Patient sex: M
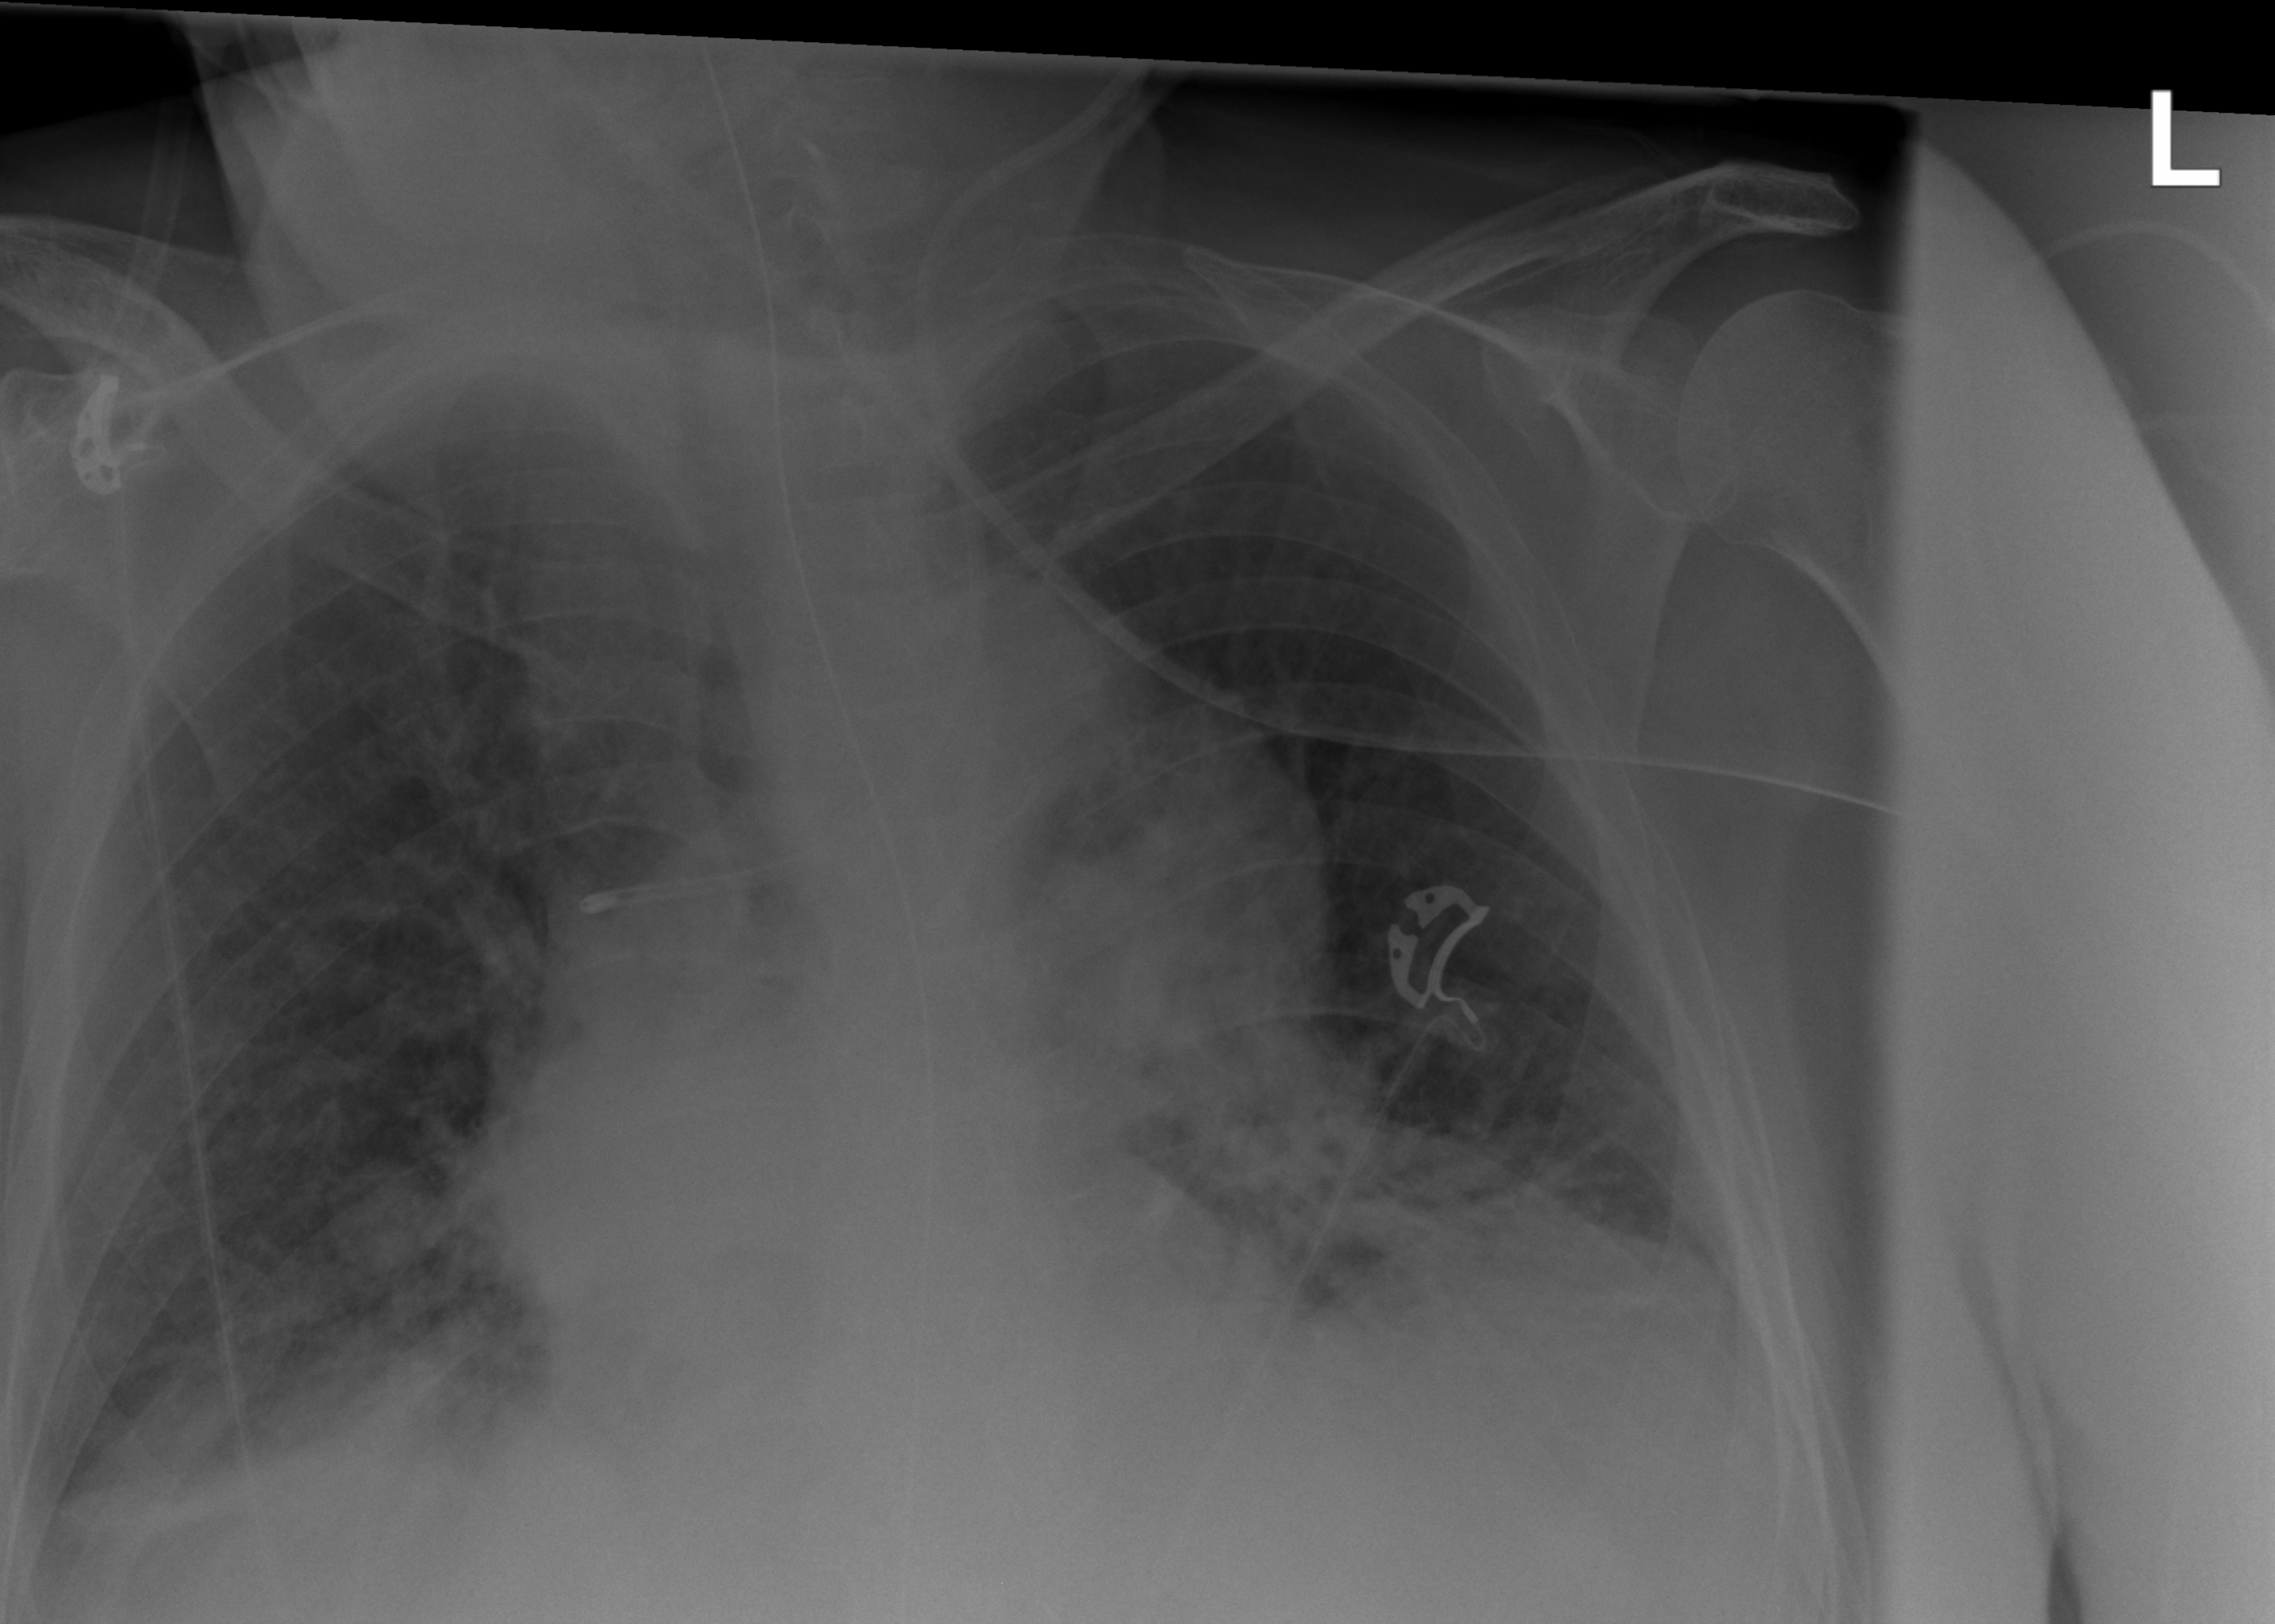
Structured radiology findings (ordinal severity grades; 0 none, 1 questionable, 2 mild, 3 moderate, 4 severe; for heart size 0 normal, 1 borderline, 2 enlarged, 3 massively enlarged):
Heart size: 1
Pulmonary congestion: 2
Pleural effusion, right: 2
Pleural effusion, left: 2
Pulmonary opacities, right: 2
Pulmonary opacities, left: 2
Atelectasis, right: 2
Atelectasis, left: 2